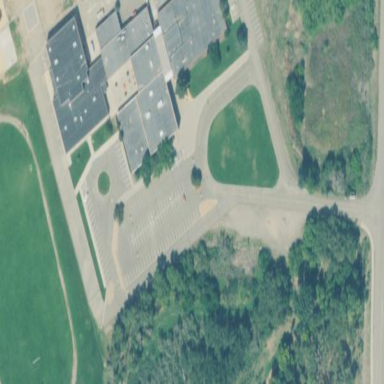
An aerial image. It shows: School.